Field crop: tomato
Growth stage: 2
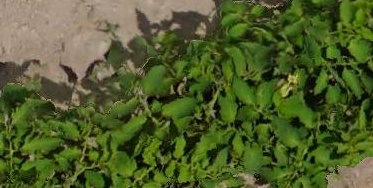
Species: tomato